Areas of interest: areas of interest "Commercial service"
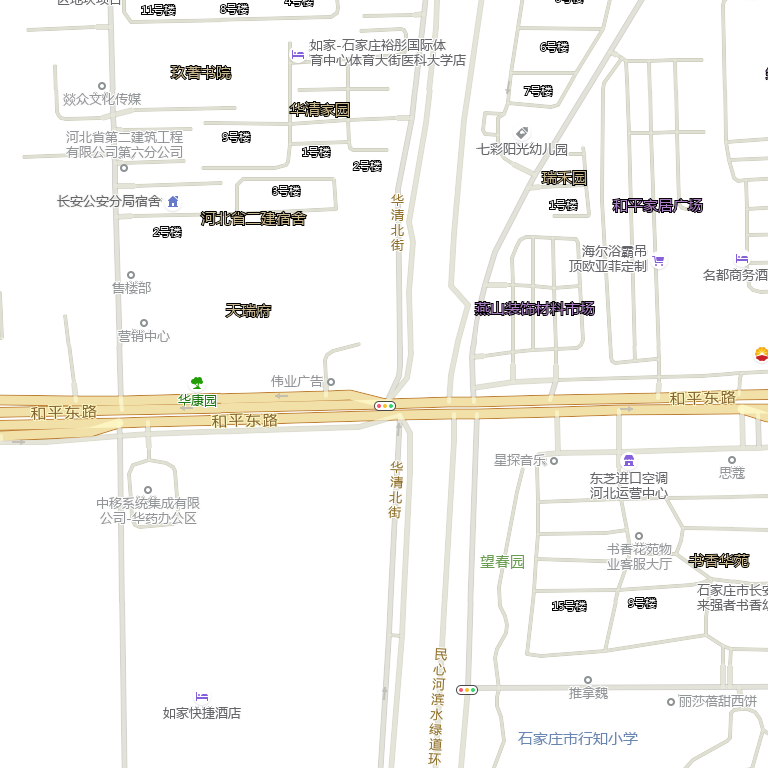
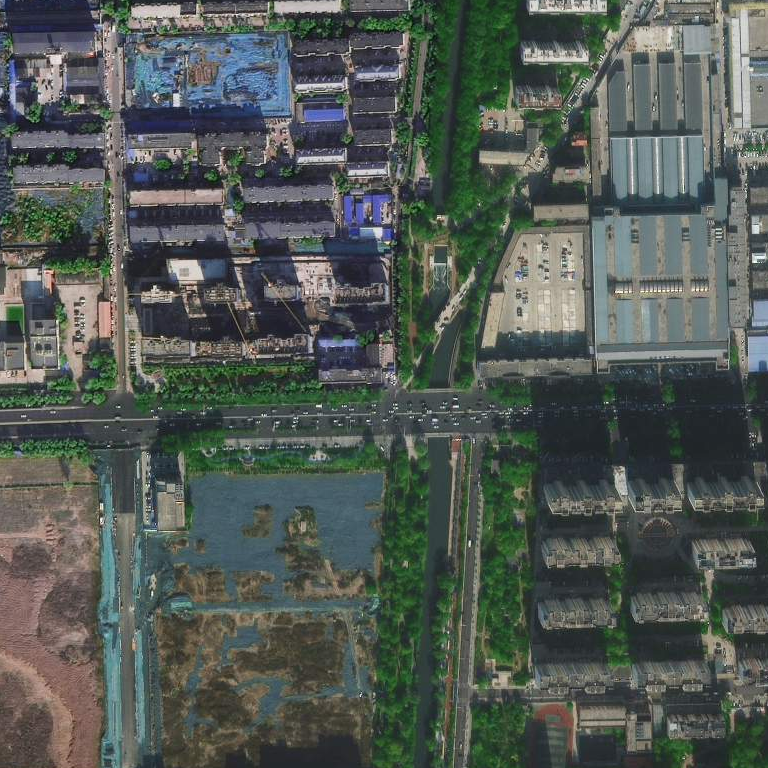